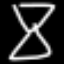
Label: hourglass